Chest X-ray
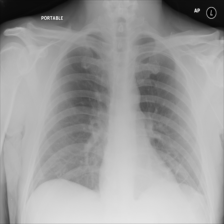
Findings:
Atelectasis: negative
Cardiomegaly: negative
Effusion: negative
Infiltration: negative
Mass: negative
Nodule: negative
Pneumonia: negative
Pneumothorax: negative
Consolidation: negative
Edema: negative
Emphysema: negative
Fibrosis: negative
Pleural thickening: negative
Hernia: negative